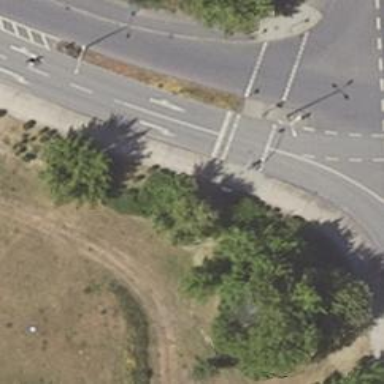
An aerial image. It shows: Traffic signals at road crossing.